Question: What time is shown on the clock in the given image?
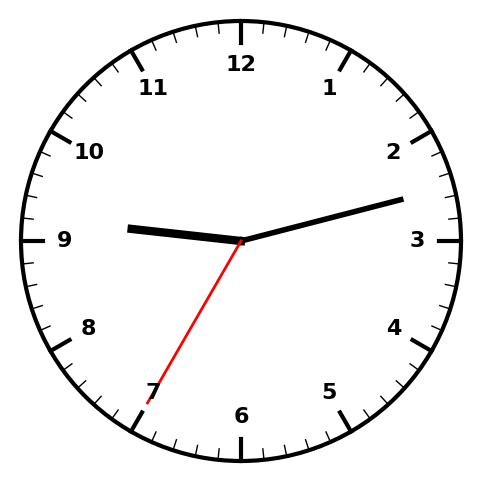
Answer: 09:12:35